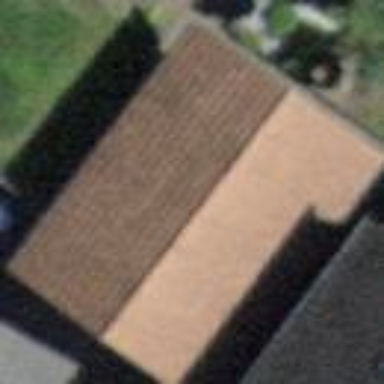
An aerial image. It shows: Garage.